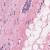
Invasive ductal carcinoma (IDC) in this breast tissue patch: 1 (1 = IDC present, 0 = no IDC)